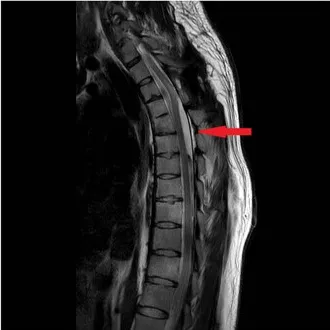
(a) T2 images from a sagittal plain MRI scan re-examined 6 months following surgery. The cystic space that was occupied vanished without a trace. When compared to before surgery, the spinal cord morphology is dramatically improved.
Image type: radiology (mri)